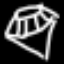
Label: diamond